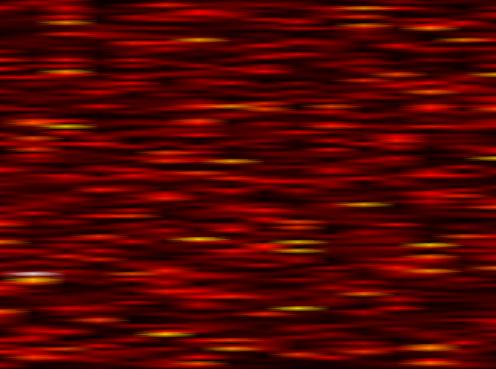
Label: FOFDM